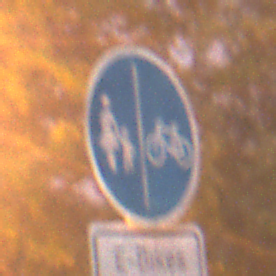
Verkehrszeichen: GetrennterRadUndGehwegRadwegRechts
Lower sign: BesondereFahrzeugeUndTransportgueter13
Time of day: Night
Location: Outdoor (Suburban)
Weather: PartlyCloudy
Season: NotSpecified
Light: Artificial